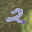
Label: 2